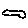
Label: cloud